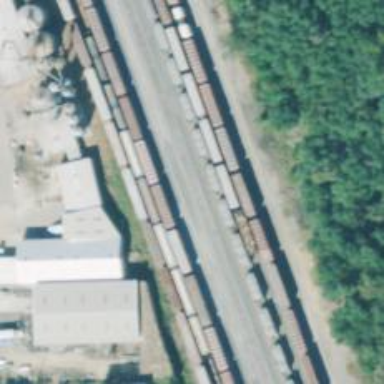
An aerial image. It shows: Railway yard.